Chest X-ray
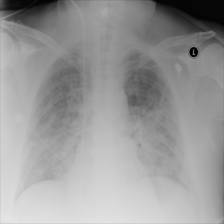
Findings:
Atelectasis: negative
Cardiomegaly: negative
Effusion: negative
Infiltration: negative
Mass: negative
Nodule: negative
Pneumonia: negative
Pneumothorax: negative
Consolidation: negative
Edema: negative
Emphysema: negative
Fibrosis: negative
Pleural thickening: negative
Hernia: negative